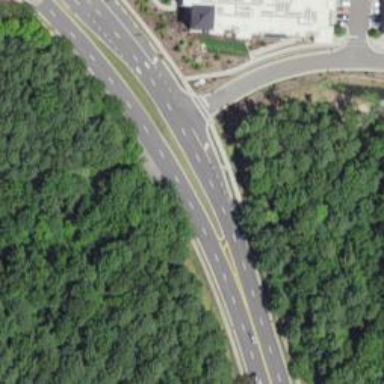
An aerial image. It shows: Secondary road with separate asphalt sidewalk.